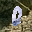
Label: 0